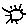
Label: sun